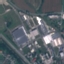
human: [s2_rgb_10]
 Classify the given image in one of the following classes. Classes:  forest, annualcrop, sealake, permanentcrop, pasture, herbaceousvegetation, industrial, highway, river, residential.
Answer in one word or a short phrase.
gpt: Industrial